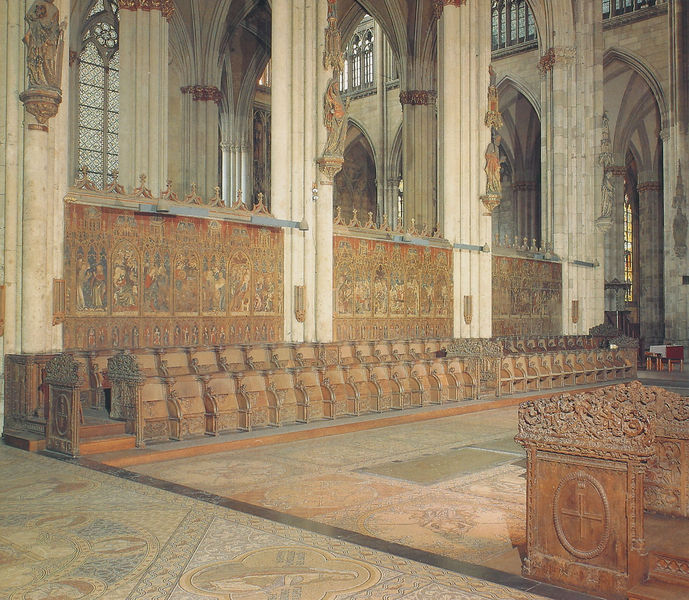
Titel: Kölner Dom, Chorgestühl
Standort: Köln, Dom (EU - D - NRW)
Schlagwörter: fenster, holz, stühle, säule, säulen, alt, einsam, kirche, boden, sitze, leer, farbe, pilaster, hoch, halle, kloster, kreuz, bänke, lettner, spitzbogen, spitzbögen, kruzifix, heilig, tafelbild, chorgestühl, cruzifix